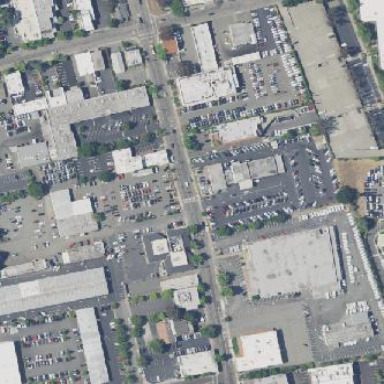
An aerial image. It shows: Commercial area.